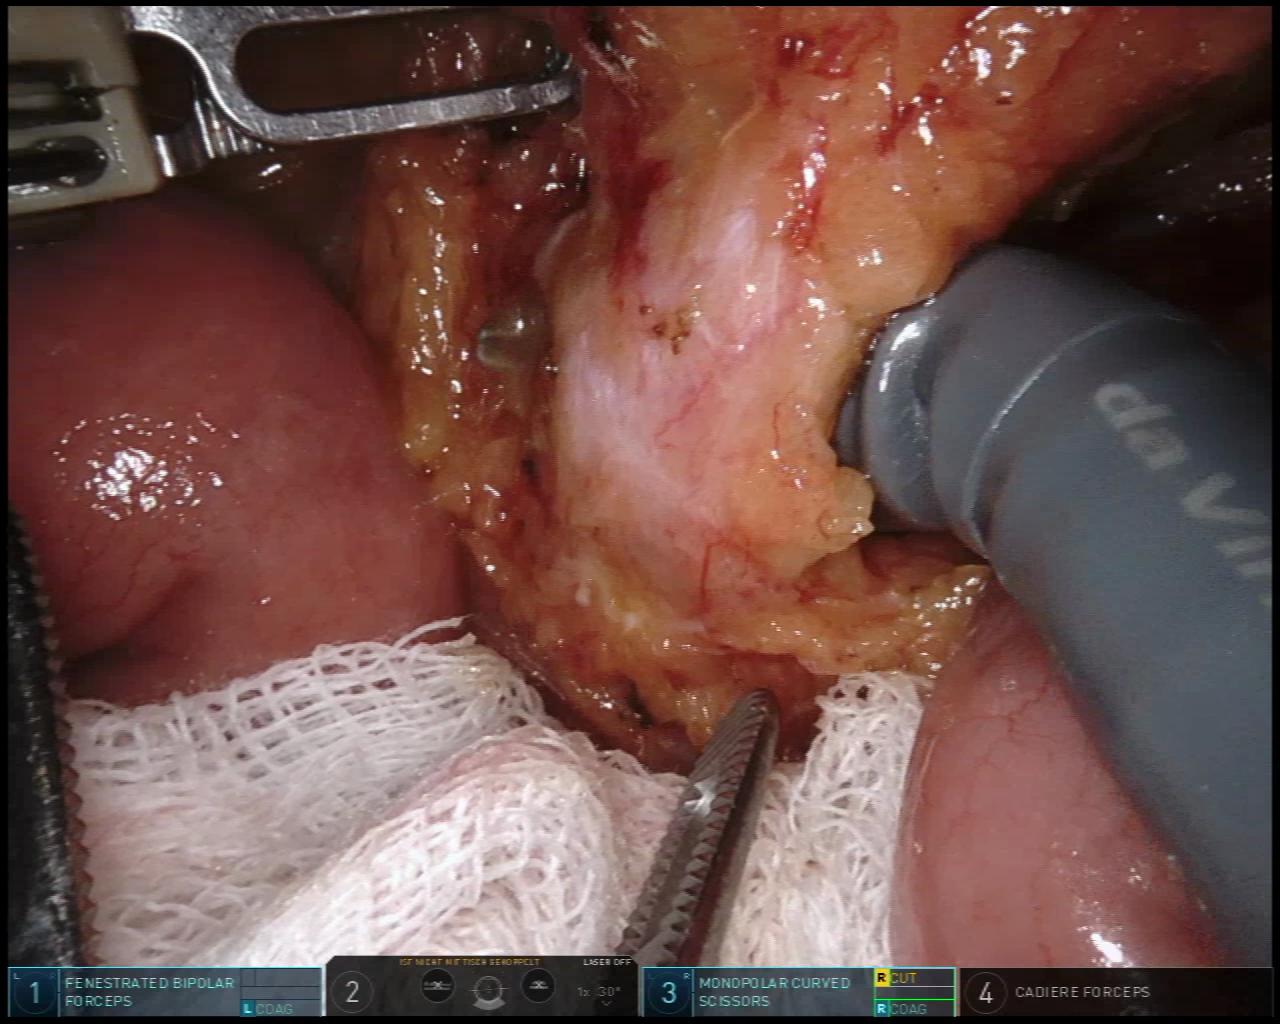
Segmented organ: inferior_mesenteric_artery
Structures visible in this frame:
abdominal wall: no
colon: no
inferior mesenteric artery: yes
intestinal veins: no
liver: no
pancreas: no
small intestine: yes
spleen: no
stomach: no
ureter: no
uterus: no
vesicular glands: no